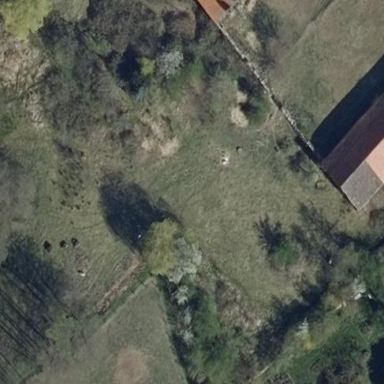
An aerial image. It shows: Garden with wire fence around it.